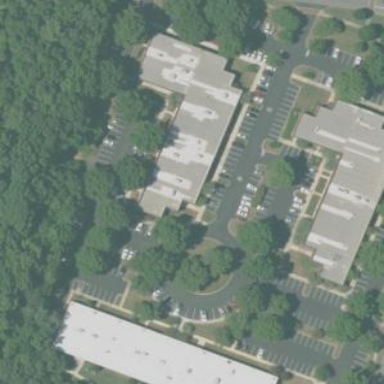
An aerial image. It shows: Commercial building.